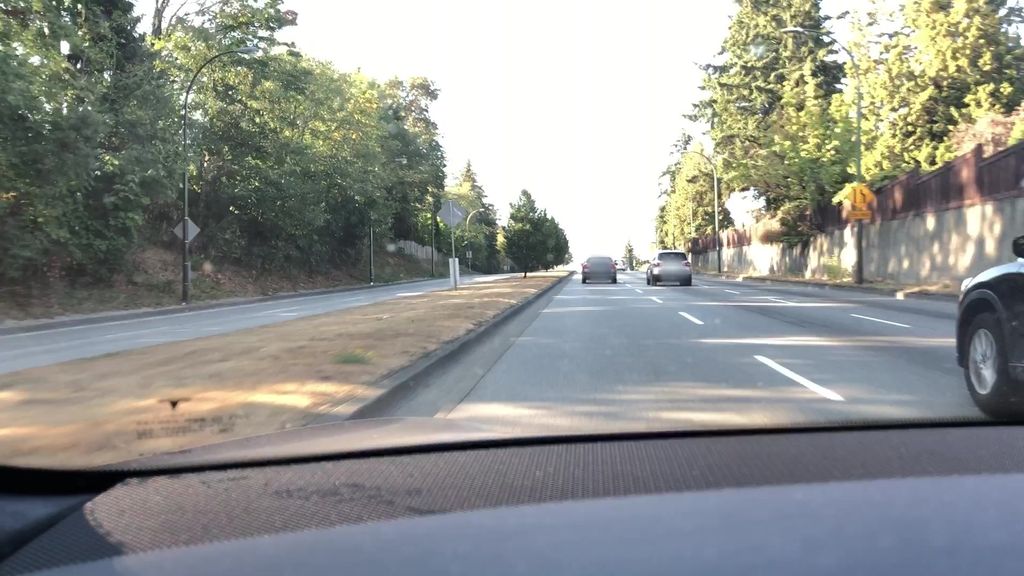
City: vancouver